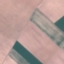
Label: AnnualCrop